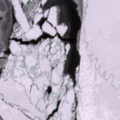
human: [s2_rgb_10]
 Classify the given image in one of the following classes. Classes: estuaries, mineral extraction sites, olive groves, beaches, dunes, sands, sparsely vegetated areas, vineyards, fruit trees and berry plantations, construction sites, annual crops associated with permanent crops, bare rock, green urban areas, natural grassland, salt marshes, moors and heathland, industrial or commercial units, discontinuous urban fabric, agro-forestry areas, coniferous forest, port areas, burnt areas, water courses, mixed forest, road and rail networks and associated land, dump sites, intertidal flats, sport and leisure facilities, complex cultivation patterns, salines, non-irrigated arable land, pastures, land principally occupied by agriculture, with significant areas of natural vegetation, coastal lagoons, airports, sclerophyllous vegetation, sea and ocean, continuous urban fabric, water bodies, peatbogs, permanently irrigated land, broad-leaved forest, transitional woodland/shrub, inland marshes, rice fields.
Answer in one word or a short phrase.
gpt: sea and ocean